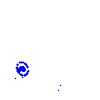
Particle: electron